Question: In my first project, i just had to draw a single rectangle outline. I did that by using 'GLES20.GL_LINE_LOOP' and this indices array in my draw call.
'''
private final short[] mIndices = new short[] {
0,1,2, //triangle 1
2,3,0 // triangle 2
};
'''
Now, I would like to draw a second rectangle outline above the first one. I calculated the vertices and setup the indices like this:
'''
private final short[] mIndices = new short[] {
0,1,2, //triangle 1
2,3,0, // triangle 2
// Upper rectangle
4,5,6, //triangle 3
6,7,4, // triangle 4
};
'''
I am still using 'GLES20.GL_LINE_LOOP'. The problem is that the result that is drawn is not exactly what I want. There is one line that connects back to the origin. I want that line.
What can I do? I guess that line is drawn because of the line loop but I don't know which primitive I could use instead.
This is what my object that is drawn looks like:

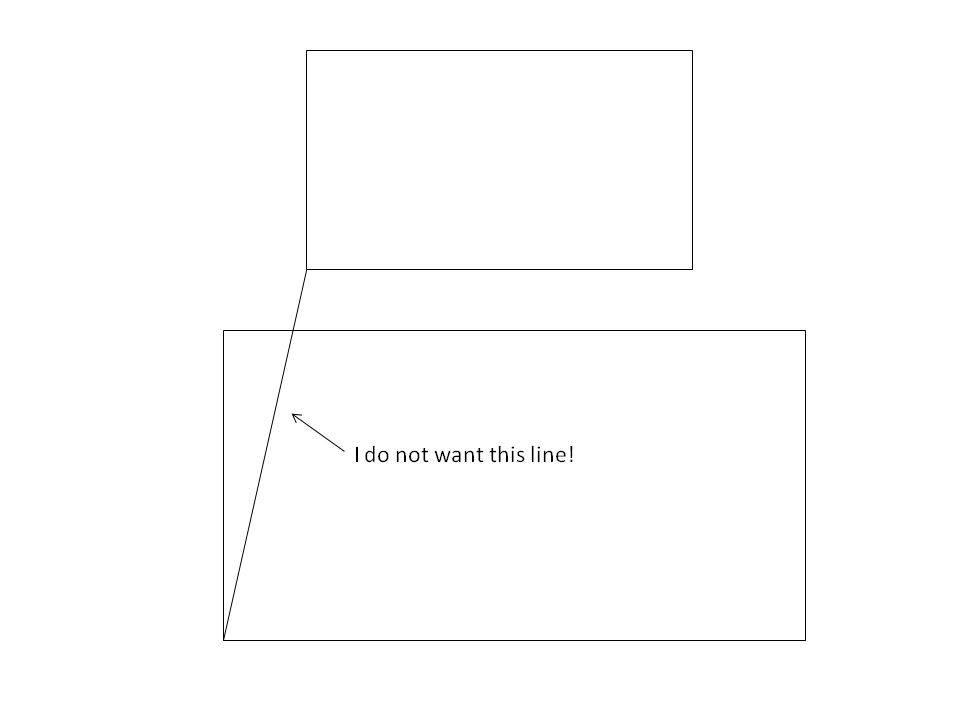
Answer: Not with GLES20; you should use LINES and specify which ones you want to draw:
'''
private final short[] mIndices = new short[] {
0,1,1,2, //triangle 1
2,3,3,0, // triangle 2
// Upper rectangle
4,5,5,6, //triangle 3
6,7,7,4, // triangle 4
};
'''
If you had GLES30 you could use primitive restart to start a new loop between the rectangles.